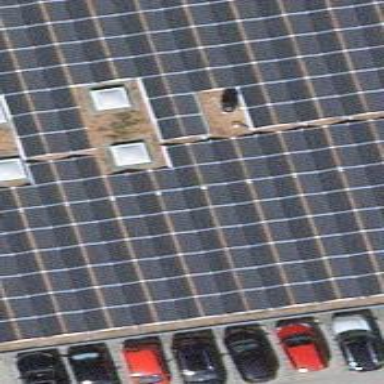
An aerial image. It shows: Solar power generator using photovoltaic method with solar photovoltaic panel types.